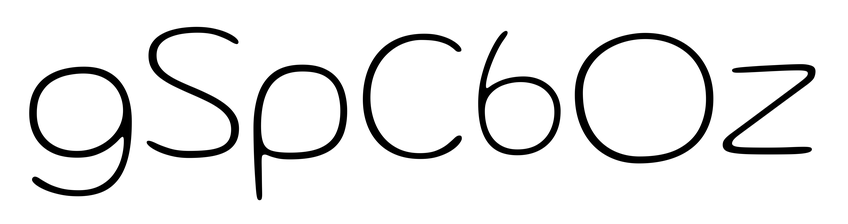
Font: Gluten_Thin